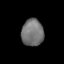
Tissue: lung
Cell type: Epithelial cells
Senescence score: 0.1648
Nuclear area (px): 582
Mean DAPI intensity: 115.598